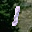
Label: 1